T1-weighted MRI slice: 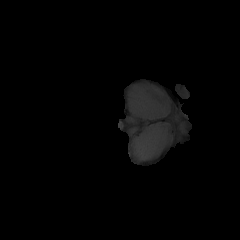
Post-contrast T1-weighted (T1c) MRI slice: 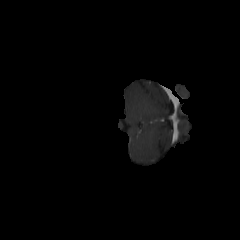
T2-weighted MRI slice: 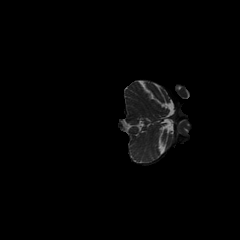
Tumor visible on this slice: no